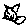
Label: cat